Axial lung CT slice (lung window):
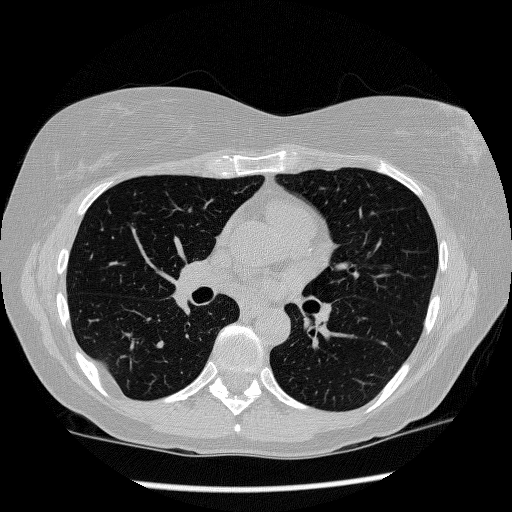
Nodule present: no